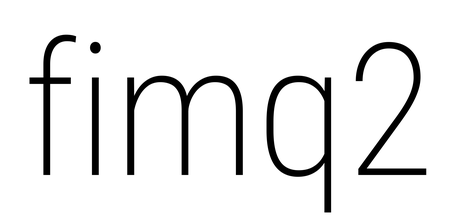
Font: Roboto_Condensed_ExtraLight